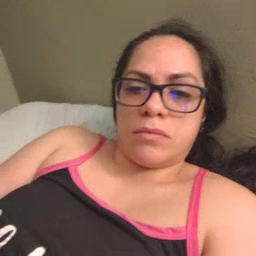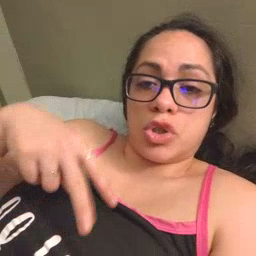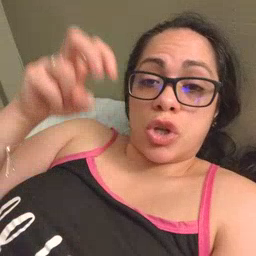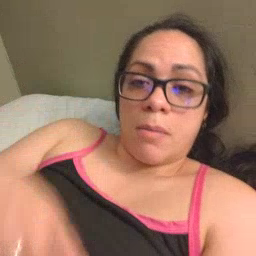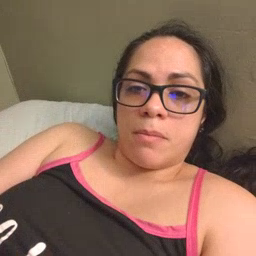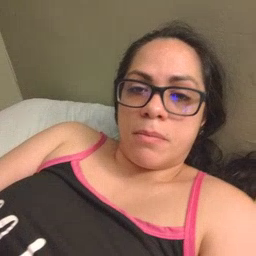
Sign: jump